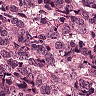
Metastatic tissue present: yes